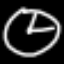
Label: clock